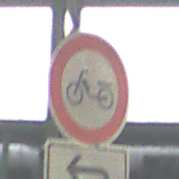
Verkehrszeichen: VerbotMofas
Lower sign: RichtungsangabeDurchPfeile2
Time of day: MorningAfternoon
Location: Roofed (Special)
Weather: NotSpecified
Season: NotSpecified
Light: Artificial